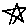
Label: star